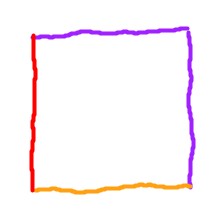
Shape: square